Question: i'm currently writing a android game, but now, i'm having some strange issues with the controls
if i have a framelayout with all my controls(the HP, points, game controls..etc) and put it on top of my surfaceview, my fps will never get above 20 fps; if i remove the framelayout, the game will hit 50+fps.
I'm suspecting that the system is rendering my surfaceview and framelayout's content all together in one thread, which explains why it's so slow
here's my game loop code
'''
public void run() {
Canvas c;
initTimingElements();
long beginTime; // the time when the cycle begun
long timeDiff; // the time it took for the cycle to execute
int sleepTime; // ms to sleep (<0 if we're behind)
int framesSkipped; // number of frames being skipped
sleepTime = 0;
while (_run) {
c = null;
//long start = System.currentTimeMillis();
try {
c = _panel.getHolder().lockCanvas(null); // this is the problem!!
synchronized(_panel.getHolder()) {
beginTime = System.currentTimeMillis();
framesSkipped = 0; // resetting the frames skipped
_panel.updatePhysics();
_panel.checkForHits();
_panel.checkForKill();
_panel.checkForMCHits();
//if i put stuff related to ui in the loop, it will slow the control down to a unblelieveable state
//_panel.checkNPCQt();
_panel.onDraw(c);
timeDiff = System.currentTimeMillis() - beginTime;
// calculate sleep time
sleepTime = (int)(FRAME_PERIOD - timeDiff);
if (sleepTime > 0) {
// if sleepTime > 0 we're OK
/*
try {
// send the thread to sleep for a short period
// very useful for battery saving
Thread.sleep(sleepTime);
} catch (InterruptedException e) {}
*/
}
while (sleepTime < 0 && framesSkipped < MAX_FRAME_SKIPS) {
// we need to catch up
//_panel.updatePhysics(); // update without rendering
sleepTime += FRAME_PERIOD; // add frame period to check if in next frame
framesSkipped++;
}
if (framesSkipped > 0) {
Log.d(TAG, "Skipped:" + framesSkipped);
}
// for statistics
framesSkippedPerStatCycle += framesSkipped;
// calling the routine to store the gathered statistics
storeStats();
}
} finally {
// do this in a finally so that if an exception is thrown
// during the above, we don't leave the Surface in an
// inconsistent state
if (c != null) {
_panel.getHolder().unlockCanvasAndPost(c);
//Log.d(TAG, "unlock canvas");
}
}
'''
i've pretty sure i got all my game logic and bitmaps are right; if i comment out all onDraw functions and everything else, i still got only 20-23 fps with framelayout there.
is there any alternatives? can create a separate thread for the UI draw? or am i just doing it wrong?
here is my XML state:

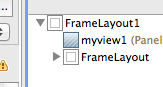
Answer: Solved, i accidentally messed up the framelayout, clean project is the answer